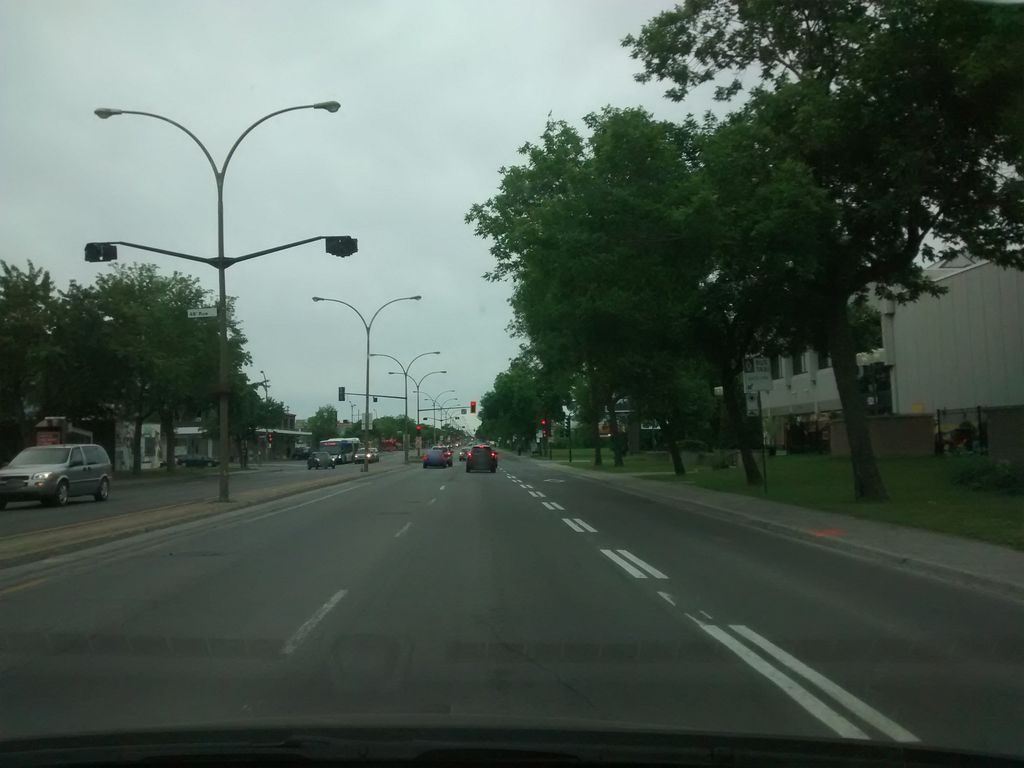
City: montreal